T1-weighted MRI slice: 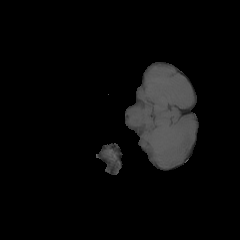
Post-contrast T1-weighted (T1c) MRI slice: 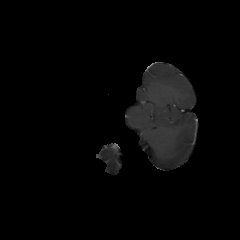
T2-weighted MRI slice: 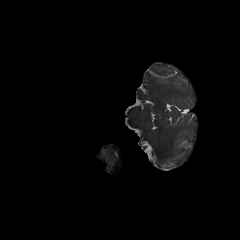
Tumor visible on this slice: no